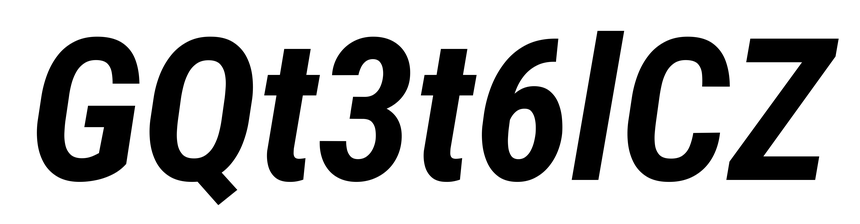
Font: Roboto-Italic_Condensed_Bold_Italic